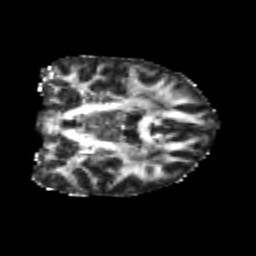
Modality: FA
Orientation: coronal
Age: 25
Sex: female
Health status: healthy
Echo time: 0.074 s